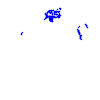
Particle: proton